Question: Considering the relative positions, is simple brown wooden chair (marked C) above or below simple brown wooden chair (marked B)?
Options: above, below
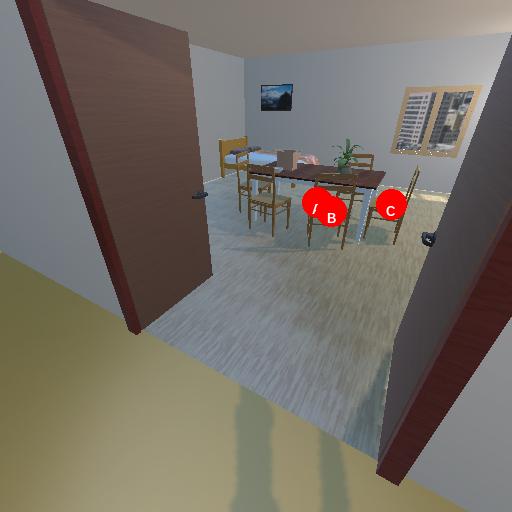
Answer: above